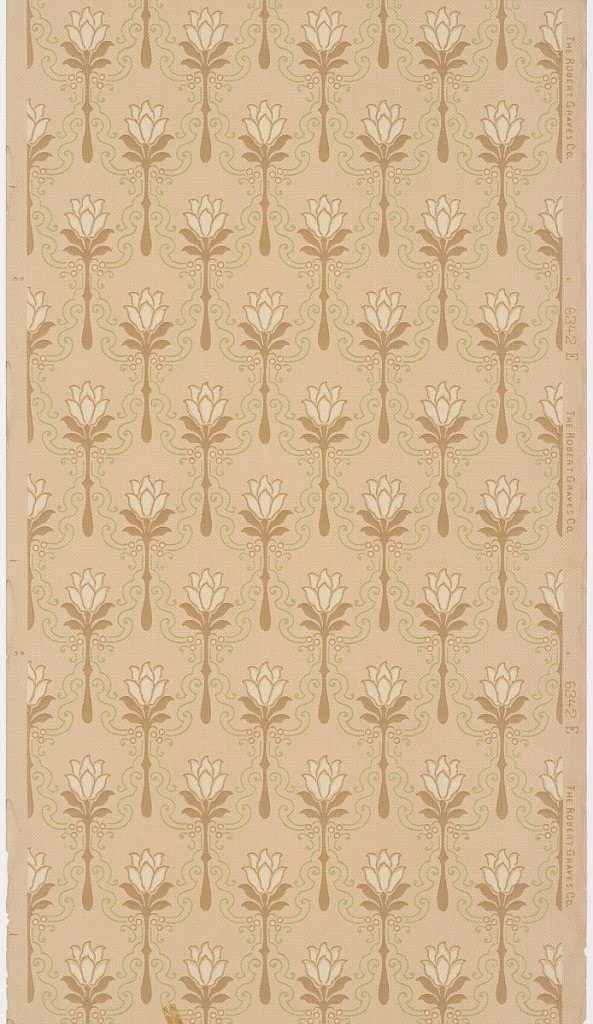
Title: Sidewall
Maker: Robert Graves Co., New York, New York
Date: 1905–1915
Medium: Machine-printed paper
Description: Repeating pattern of stylized floral motif. Small white flower on four leaves, attached to short stem.